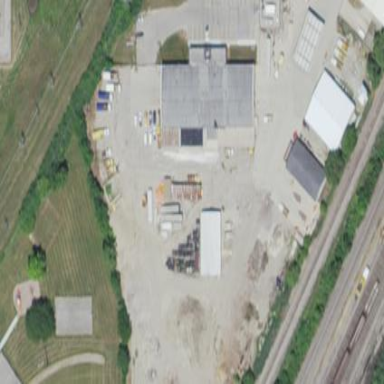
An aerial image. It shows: Industrial area.